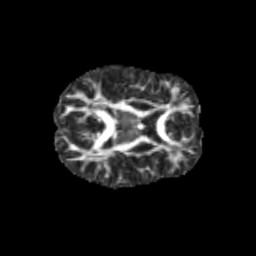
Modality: FA
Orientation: axial
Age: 11
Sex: female
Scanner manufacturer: siemens
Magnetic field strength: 3 T
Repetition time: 3.8 s
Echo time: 0.07 s